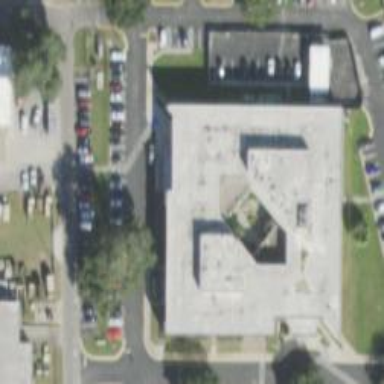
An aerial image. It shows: Public building.